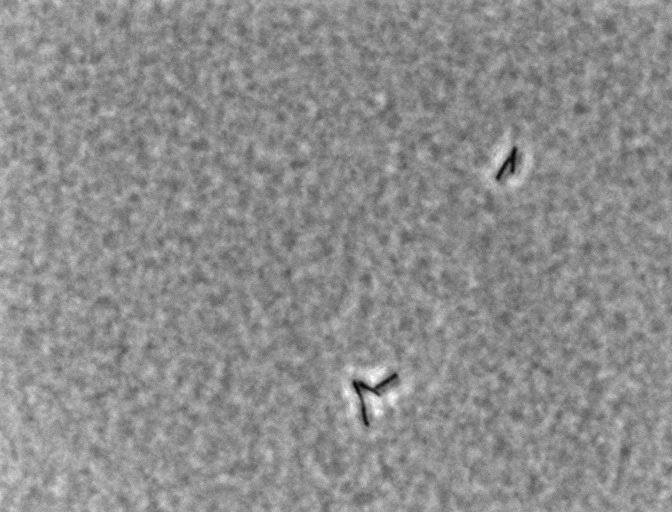
Bacillus coagulans